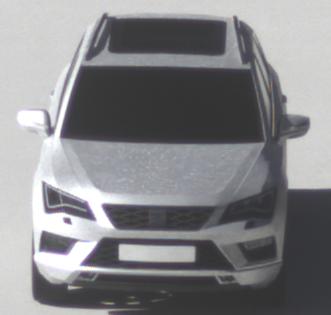
Make: SEAT
Model: Ateca 1.0 TSI Ecomotive
Detailed model: Ateca (5FP)
Model produced from: 2016/08
Model produced until: 2018/08
Doors: 5
Color: white
Road condition: dry road
Daytime: morning or afternoon
Contrast: high contrast